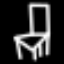
Label: chair